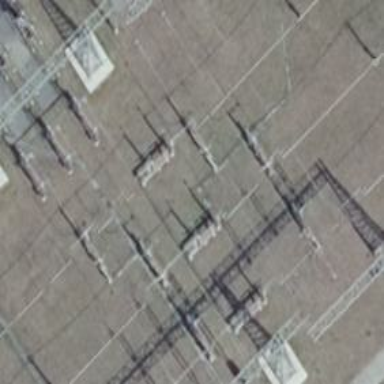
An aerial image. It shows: Power line with 3 cables. The line type is busbar.